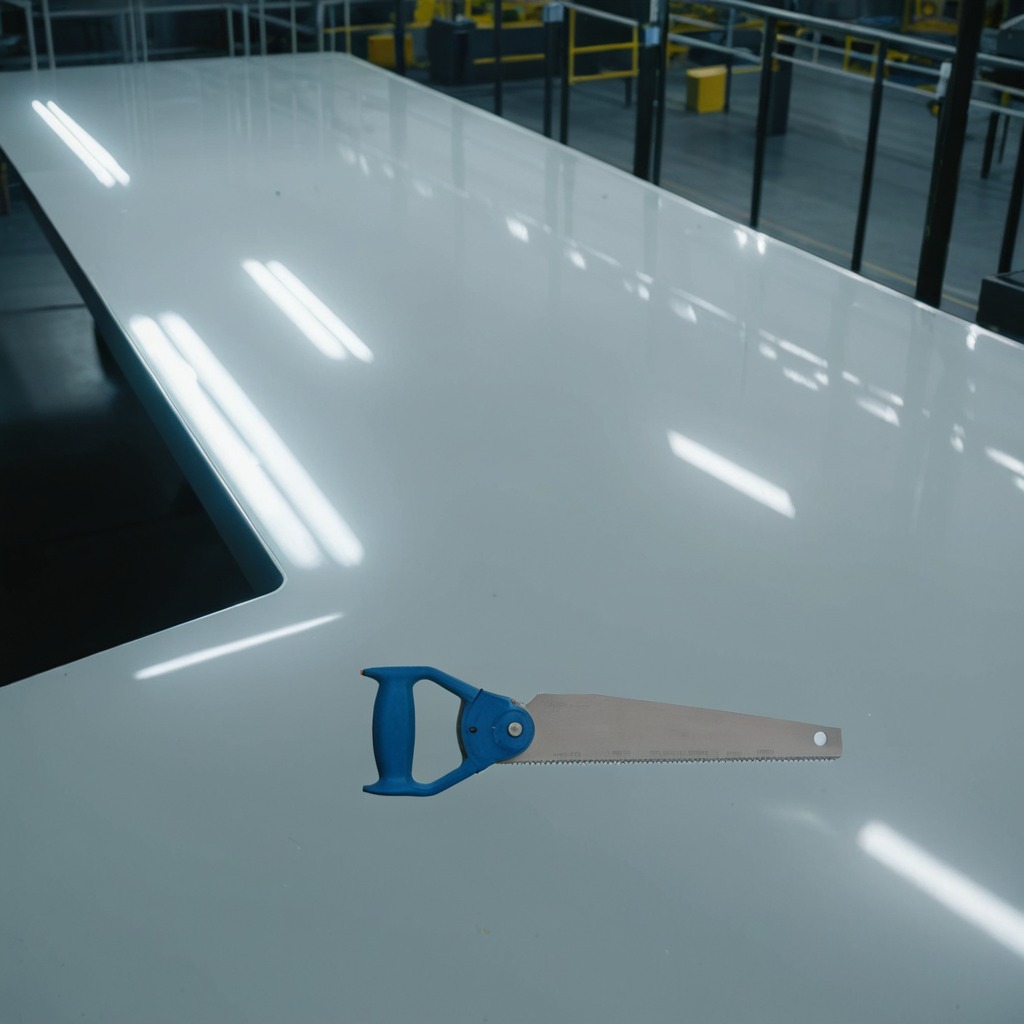
A metal saw lies on a table in a ship maintenance bay industrial lighting.